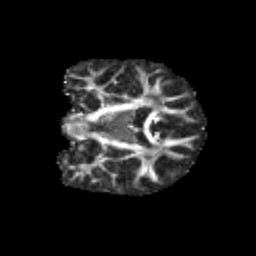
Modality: FA
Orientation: coronal
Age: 9
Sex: male
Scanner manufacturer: siemens
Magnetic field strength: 3 T
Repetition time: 3.8 s
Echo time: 0.07 s